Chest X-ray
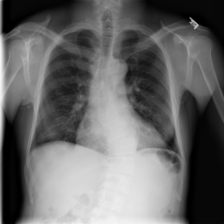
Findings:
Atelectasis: negative
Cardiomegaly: negative
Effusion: negative
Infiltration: negative
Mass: negative
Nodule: negative
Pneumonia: negative
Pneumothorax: negative
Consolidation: negative
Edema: negative
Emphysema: negative
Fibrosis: negative
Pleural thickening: negative
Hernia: negative